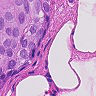
Metastatic tissue present: yes